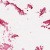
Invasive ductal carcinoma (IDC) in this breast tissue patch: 0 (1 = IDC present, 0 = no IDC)